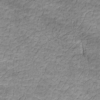
Label: not_dusty